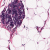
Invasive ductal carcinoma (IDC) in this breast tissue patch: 0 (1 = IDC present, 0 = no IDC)